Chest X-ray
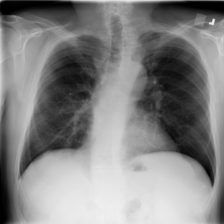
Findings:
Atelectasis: negative
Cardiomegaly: negative
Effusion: negative
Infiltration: negative
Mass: negative
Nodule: negative
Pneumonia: negative
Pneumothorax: negative
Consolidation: negative
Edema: negative
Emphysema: negative
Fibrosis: negative
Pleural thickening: negative
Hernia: negative